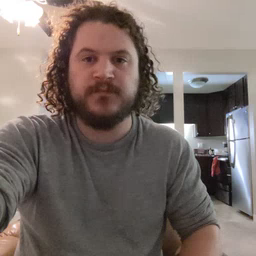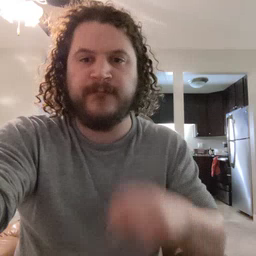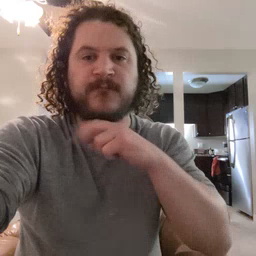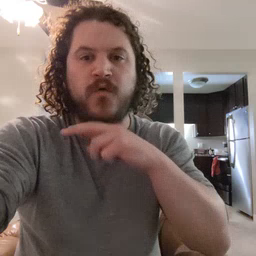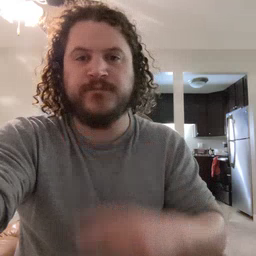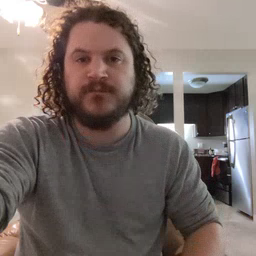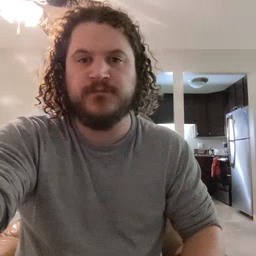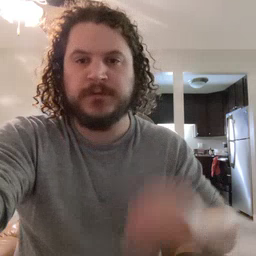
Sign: frog